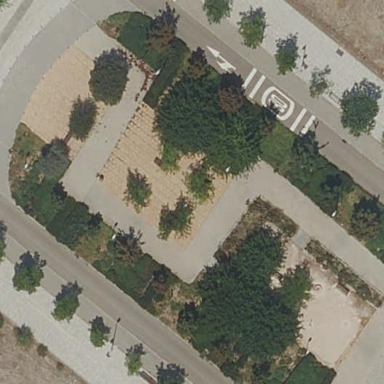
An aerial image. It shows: Park.